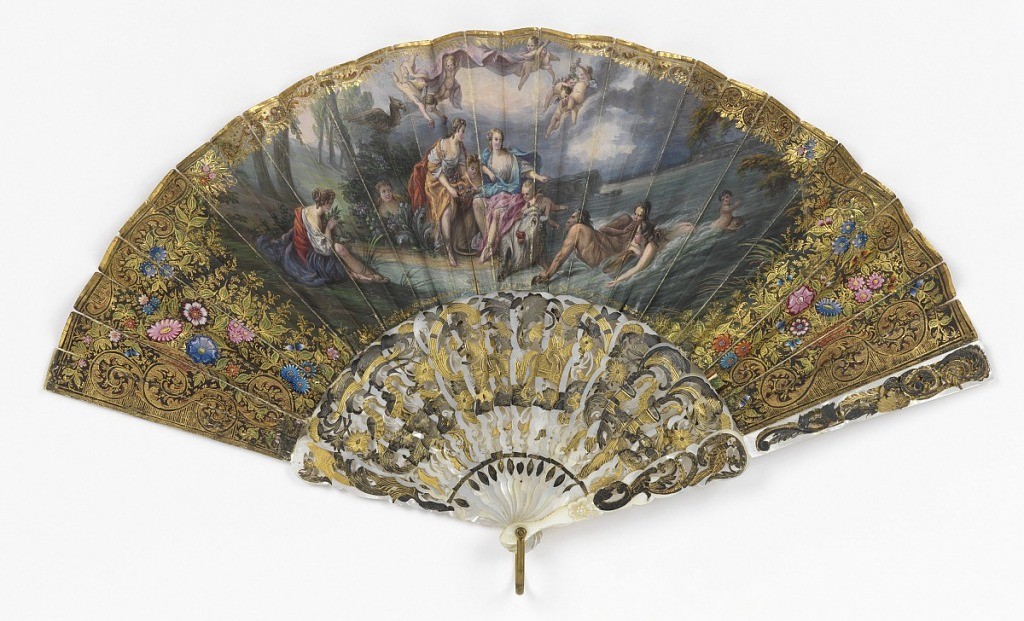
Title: Pleated fan
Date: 1840s
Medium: Hand-colored printed paper and parchment leaf, pierced and incised mother-of-pearl sticks with applied metallic foil, gilt metal bail
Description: Pleated fan with double leaf. Obverse: Printed (probably lithograph) and heavily hand-colored paper showing scene of Europa and the Bull surrounded by figures and putti. Heavily embellished gilded borders. Reverse: parchment painted with flowers. Pierced and incised mother-of-pearl sticks with applied metallic foil showing equestrian figures and scrolls. Gilt metal bail.